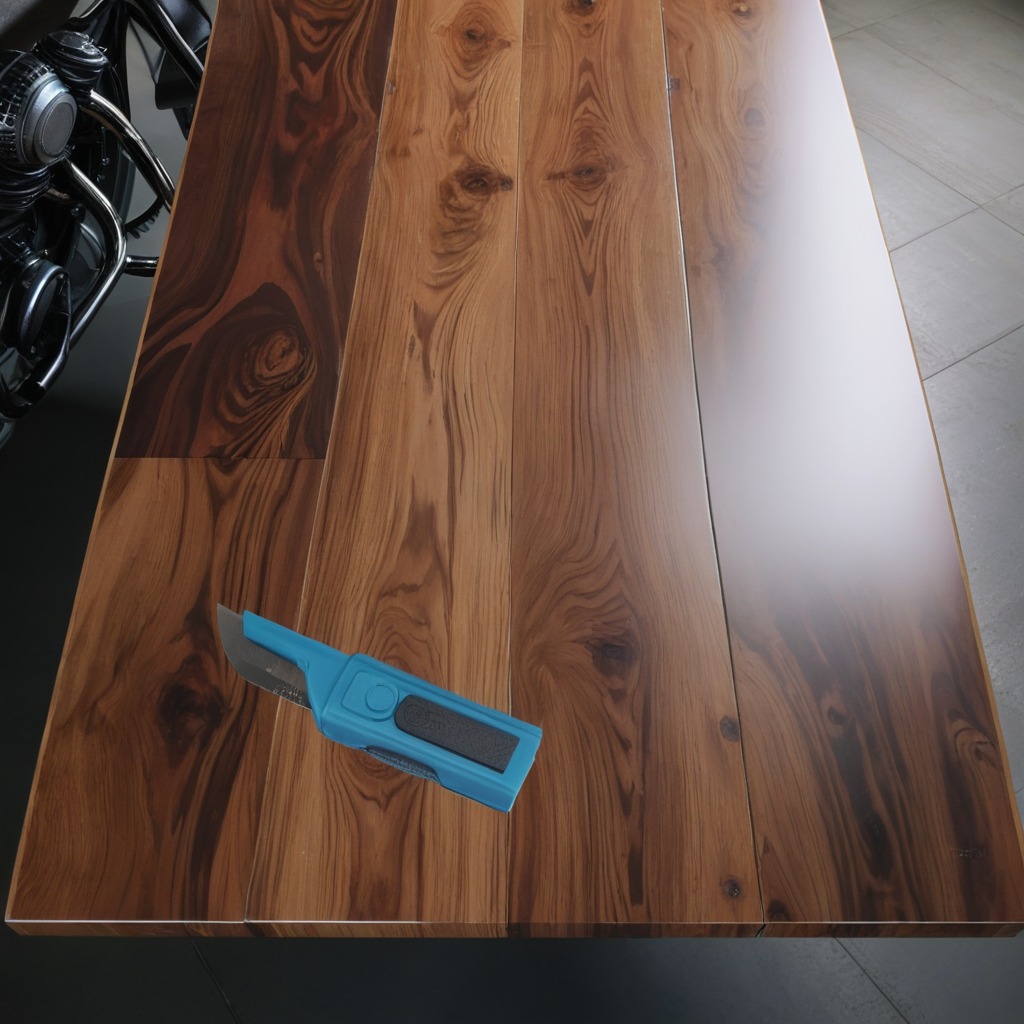
A utility knife lying on a wooden table in a vintage motorcycle garage